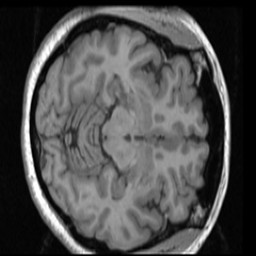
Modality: T1w
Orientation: axial